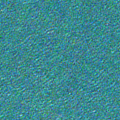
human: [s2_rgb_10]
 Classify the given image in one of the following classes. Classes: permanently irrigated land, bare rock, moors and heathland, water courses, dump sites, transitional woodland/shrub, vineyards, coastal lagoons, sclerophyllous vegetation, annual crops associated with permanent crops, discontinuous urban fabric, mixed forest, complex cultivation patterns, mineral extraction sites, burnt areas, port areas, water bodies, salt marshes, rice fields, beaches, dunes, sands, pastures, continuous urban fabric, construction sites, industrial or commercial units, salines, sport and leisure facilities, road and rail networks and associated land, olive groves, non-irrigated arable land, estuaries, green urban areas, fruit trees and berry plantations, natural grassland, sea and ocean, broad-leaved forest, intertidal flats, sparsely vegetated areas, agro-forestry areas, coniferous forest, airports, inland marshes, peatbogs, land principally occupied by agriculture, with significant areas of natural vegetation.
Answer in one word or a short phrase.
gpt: sea and ocean